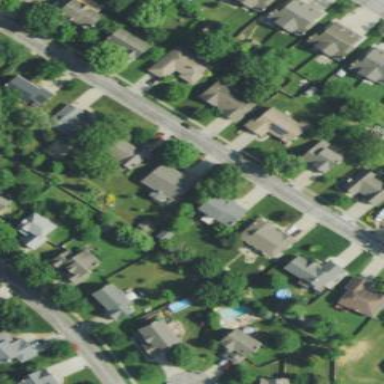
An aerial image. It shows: Residential area composed of single-family homes.